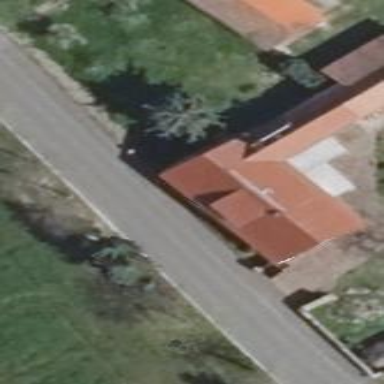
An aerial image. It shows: House with gabled roof oriented along with red color.